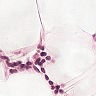
Metastatic tissue present: no